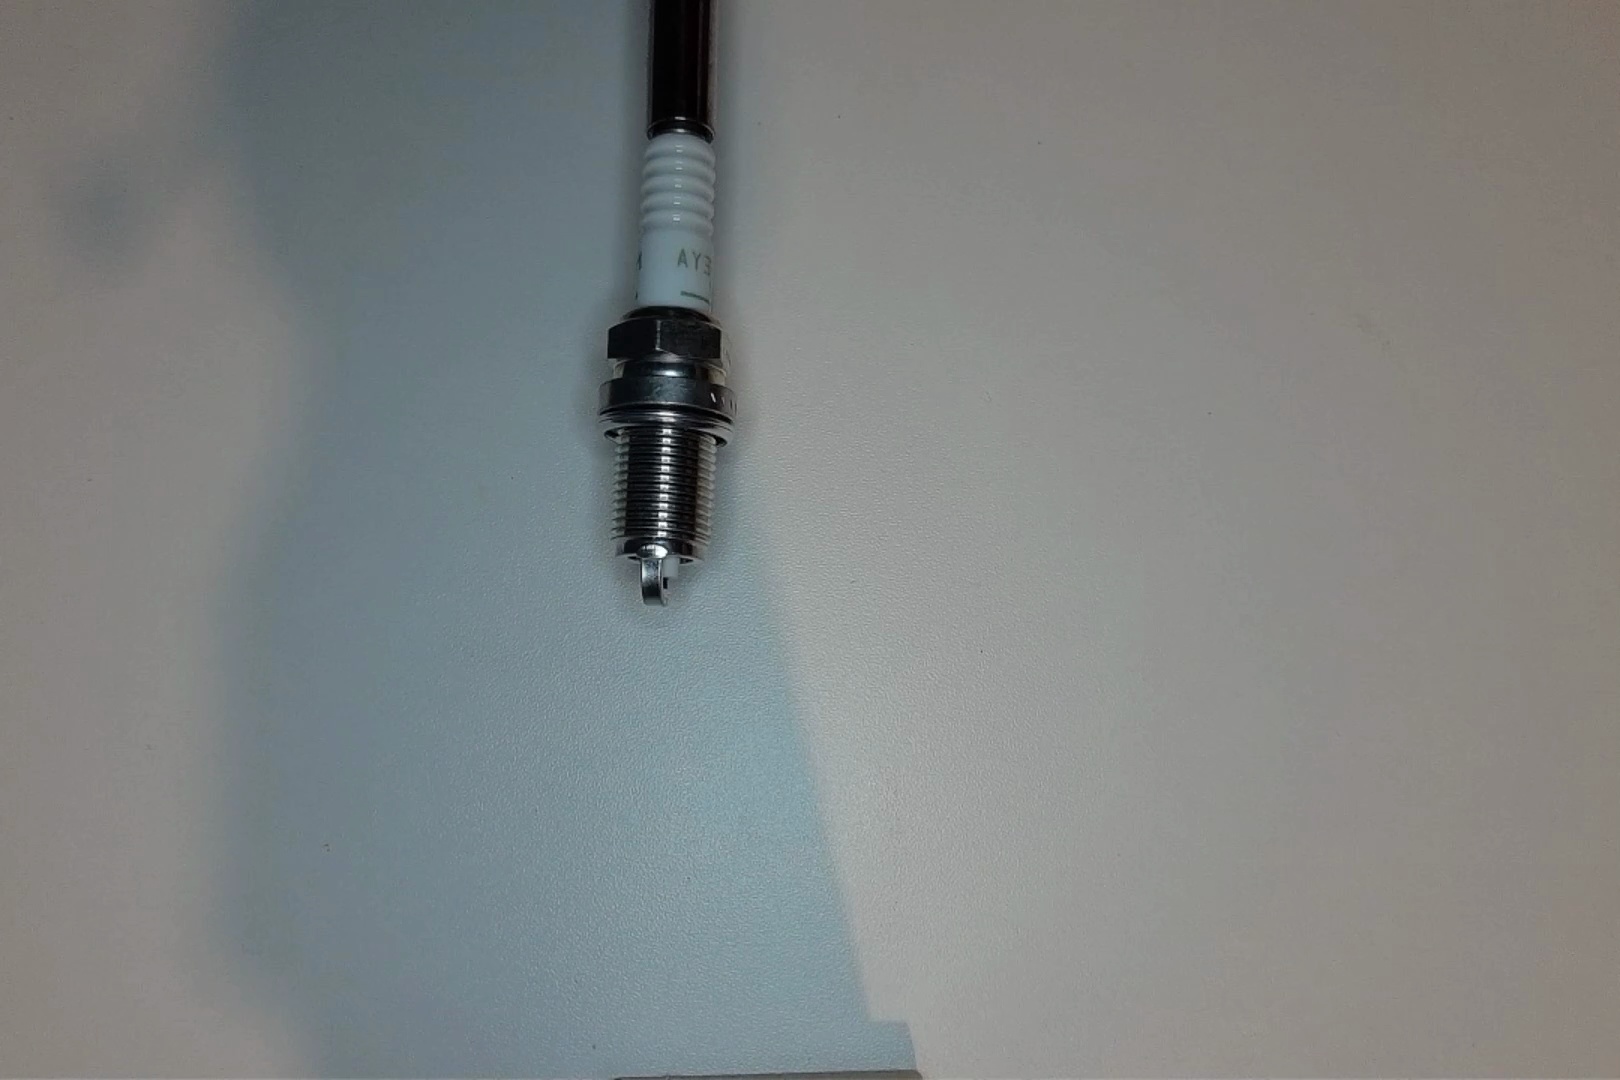
Label: normal